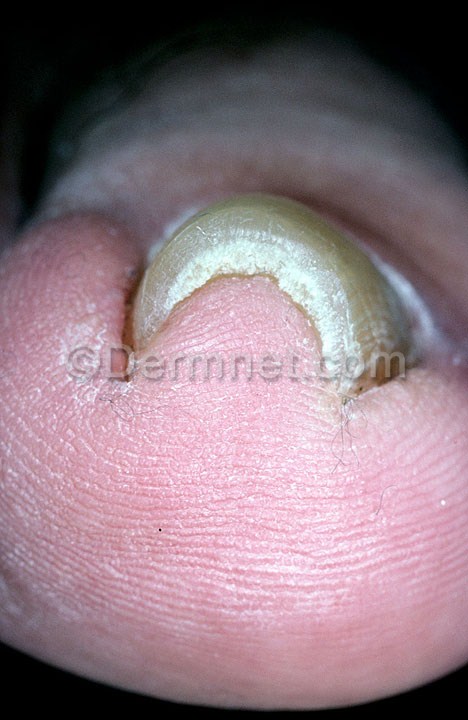
Disease: Nail Fungus and other Nail Disease